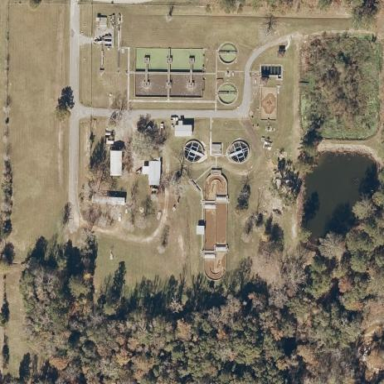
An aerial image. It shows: View of wastewater plant.